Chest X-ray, AP view. Patient: 47 years old, sex F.
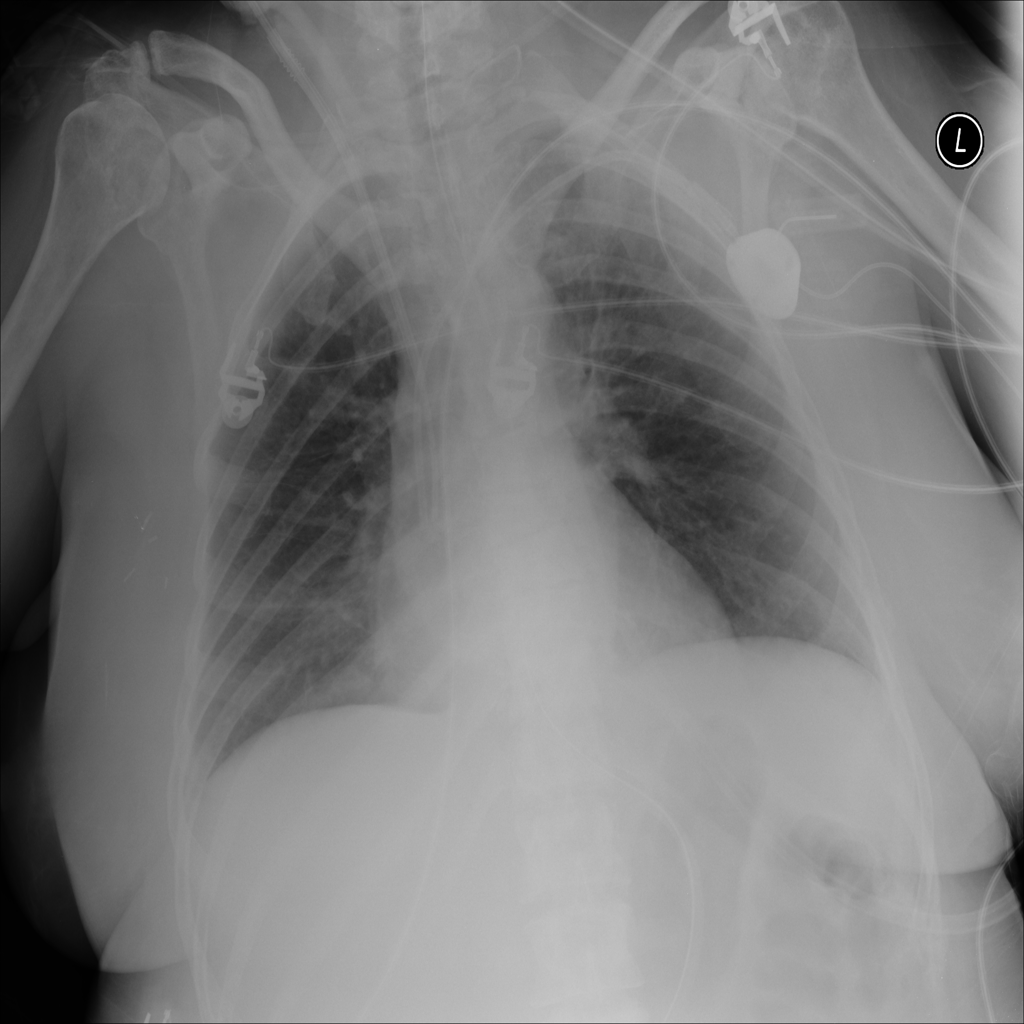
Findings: Infiltration